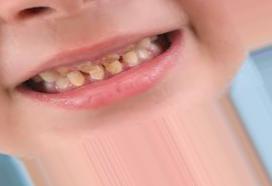
Condition: Tooth Discoloration